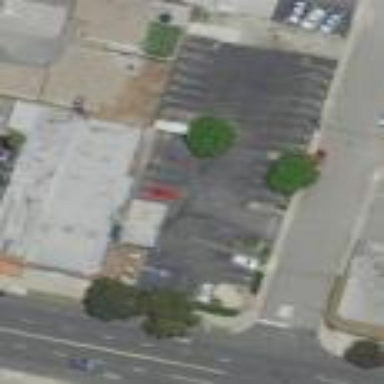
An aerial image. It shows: Shop that sells cars.